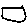
Label: square